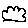
Label: cloud